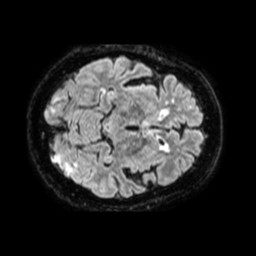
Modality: FLAIR
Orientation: axial
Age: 78
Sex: female
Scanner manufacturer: philips
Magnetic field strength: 1.5 T
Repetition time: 4.8 s
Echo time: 0.3364 s